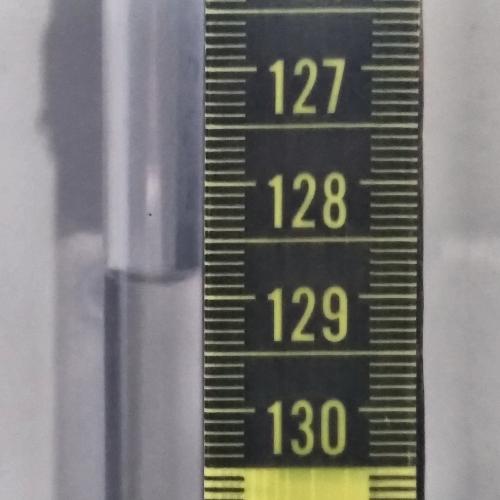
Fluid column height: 128.8 cm